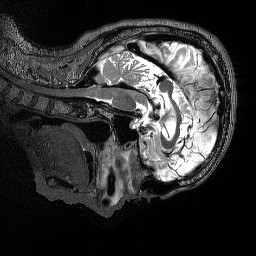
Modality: T2w
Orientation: sagittal
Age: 68
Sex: male
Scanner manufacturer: siemens
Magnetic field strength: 3 T
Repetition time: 3.2 s
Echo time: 0.564 s